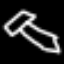
Label: pencil